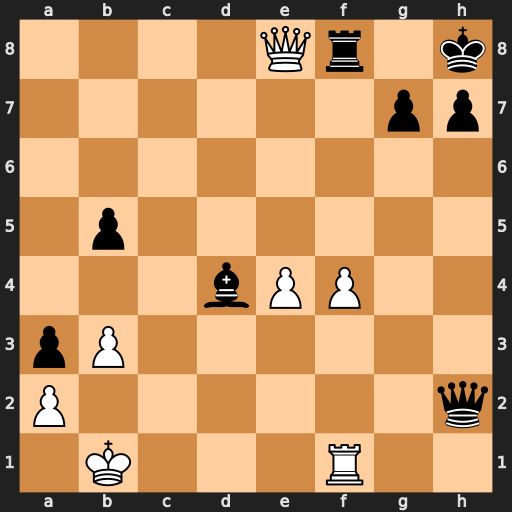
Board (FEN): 4Qr1k/6pp/8/1p6/3bPP2/pP6/P6q/1K3R2
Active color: w
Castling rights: -
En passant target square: -
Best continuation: Qxf8#